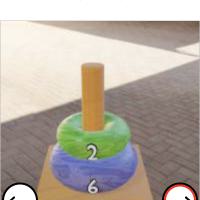
Task: sum
Answer: 8